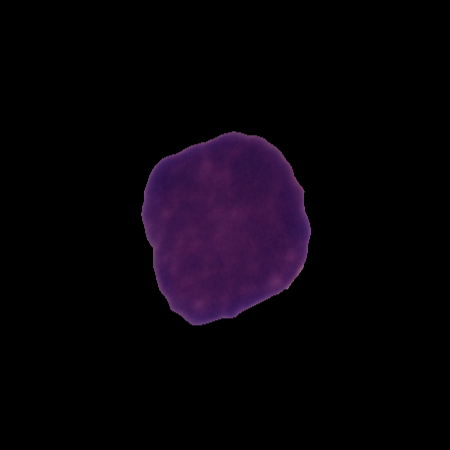
Label: cancer